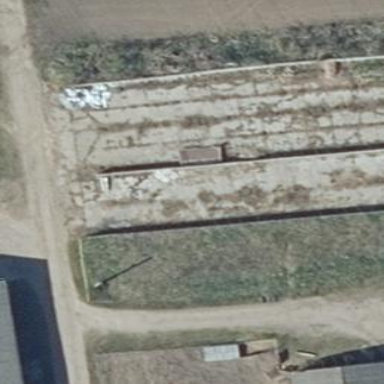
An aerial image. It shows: Building that is bunker silo.